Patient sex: F
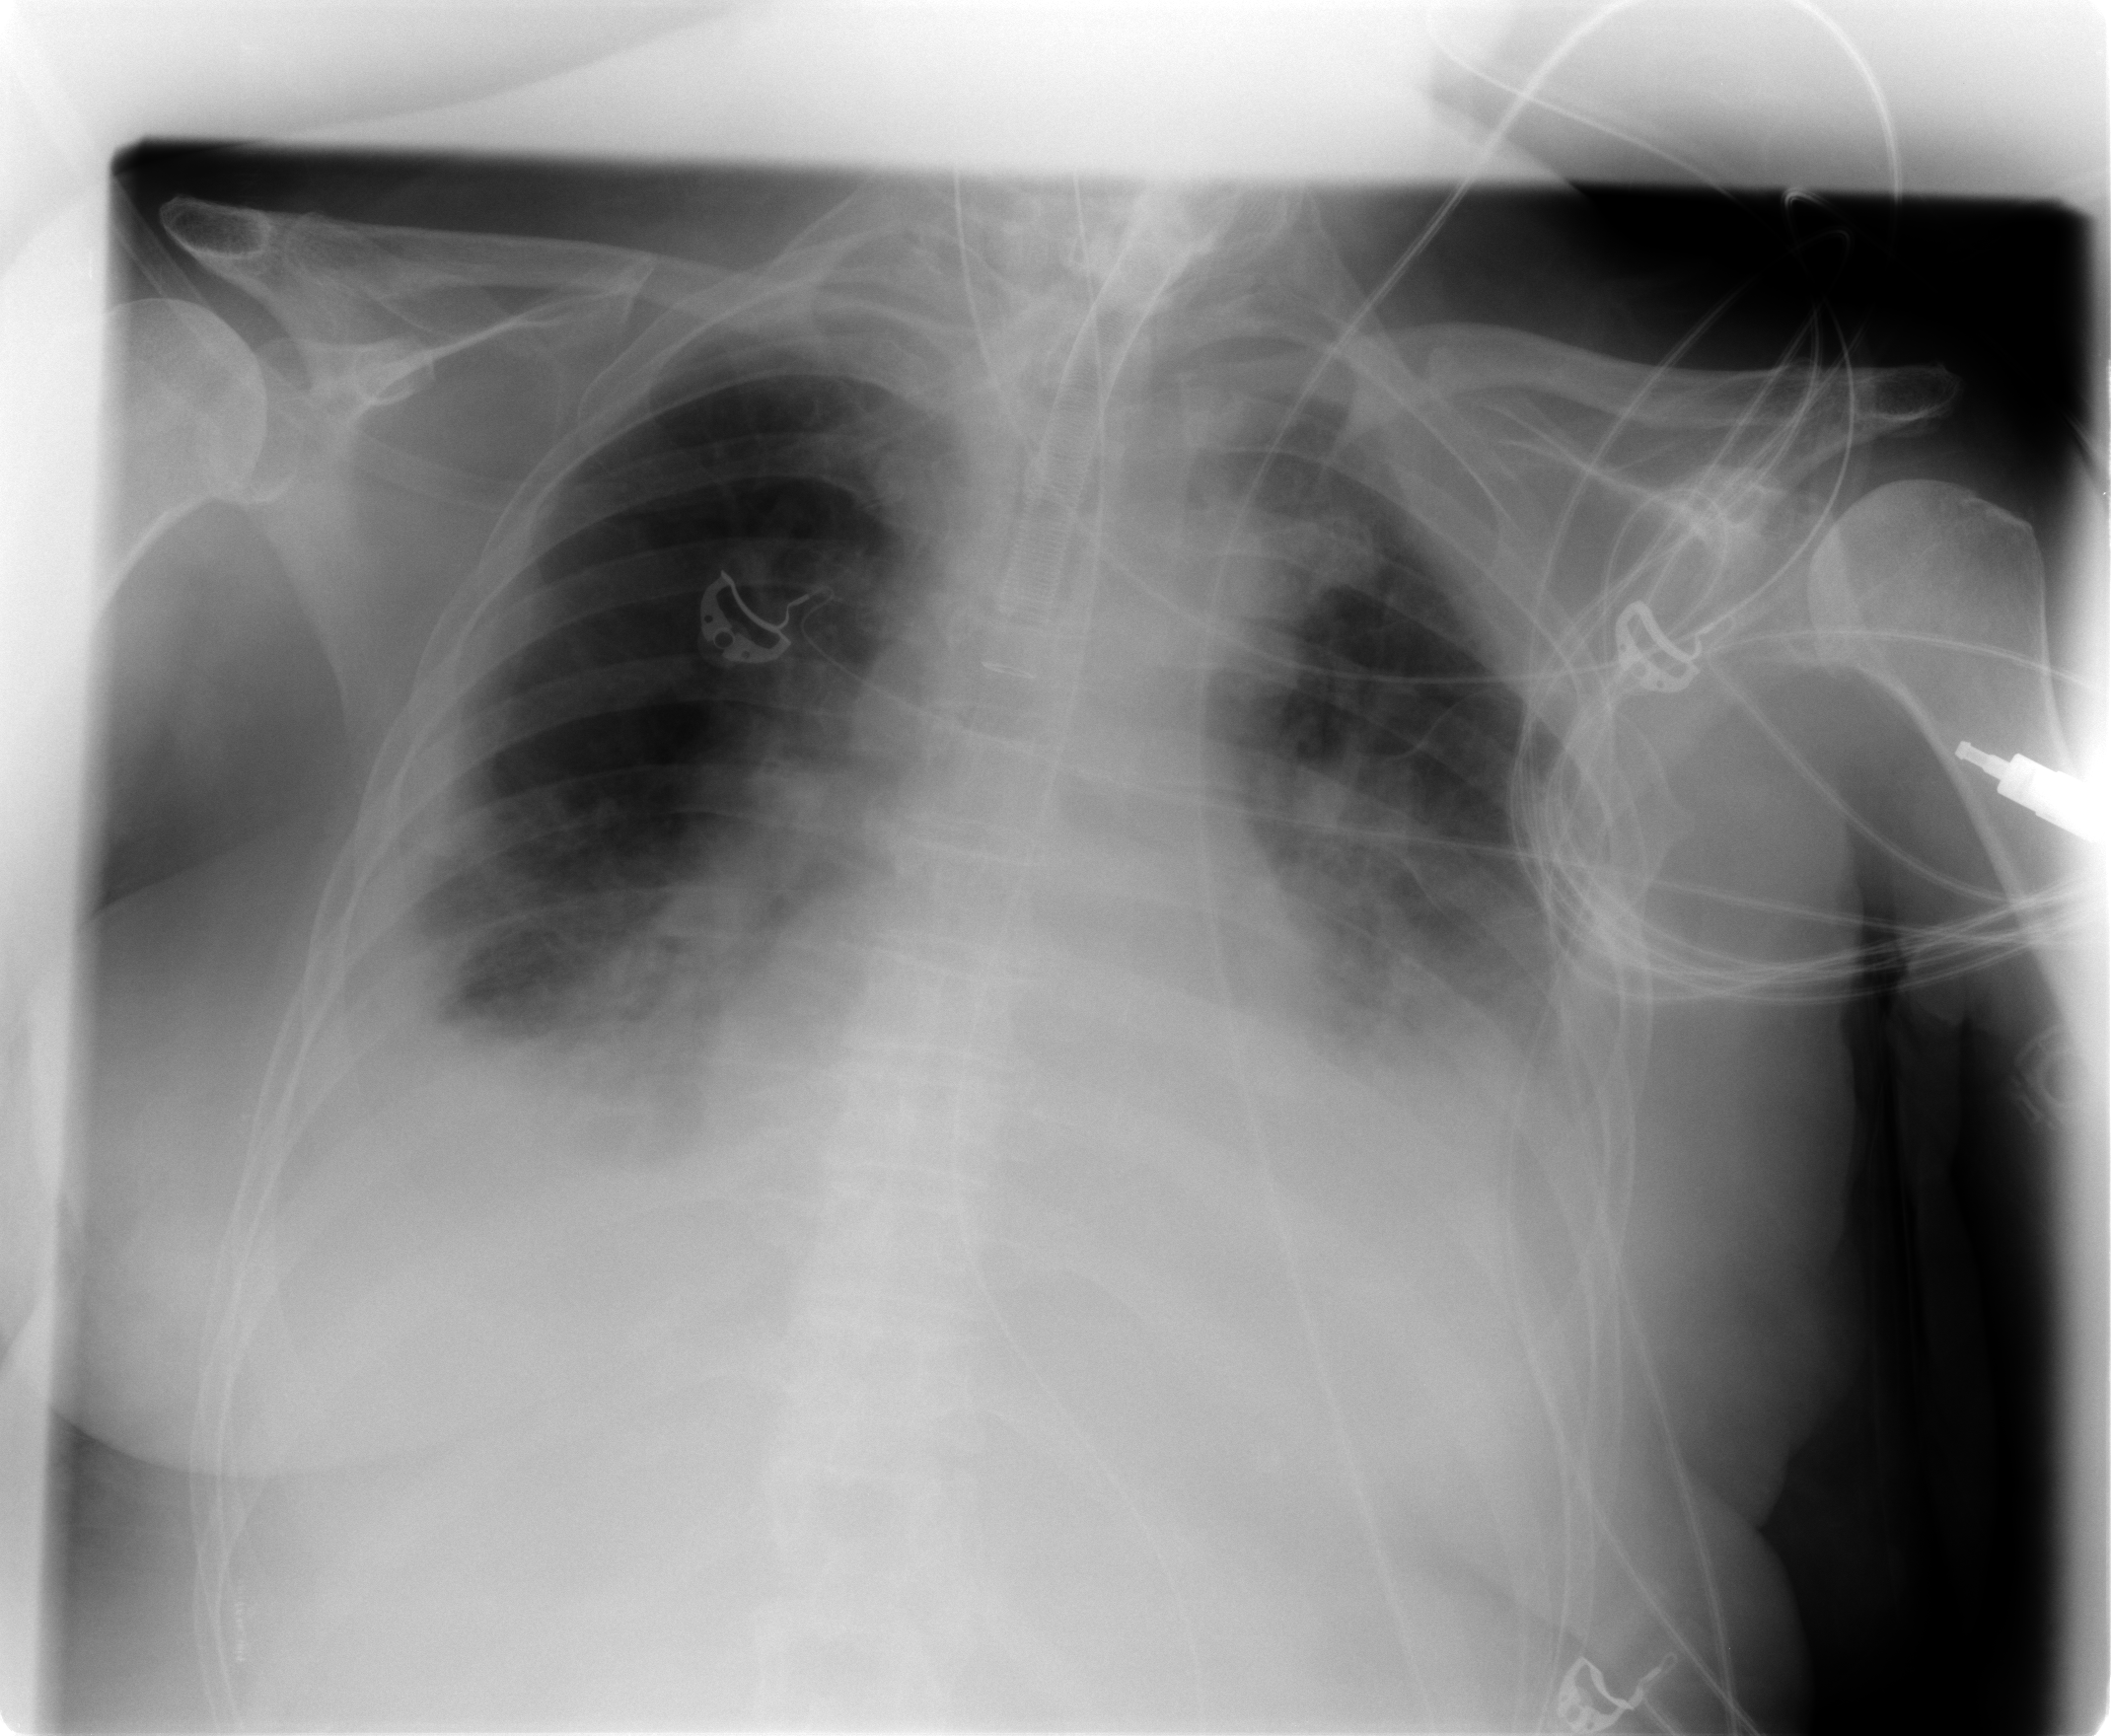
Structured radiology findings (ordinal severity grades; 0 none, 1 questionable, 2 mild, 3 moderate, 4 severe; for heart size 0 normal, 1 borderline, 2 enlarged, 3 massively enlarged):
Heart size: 1
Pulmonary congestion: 3
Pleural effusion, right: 2
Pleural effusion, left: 2
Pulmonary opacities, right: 2
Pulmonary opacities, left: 2
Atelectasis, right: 2
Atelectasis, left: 2